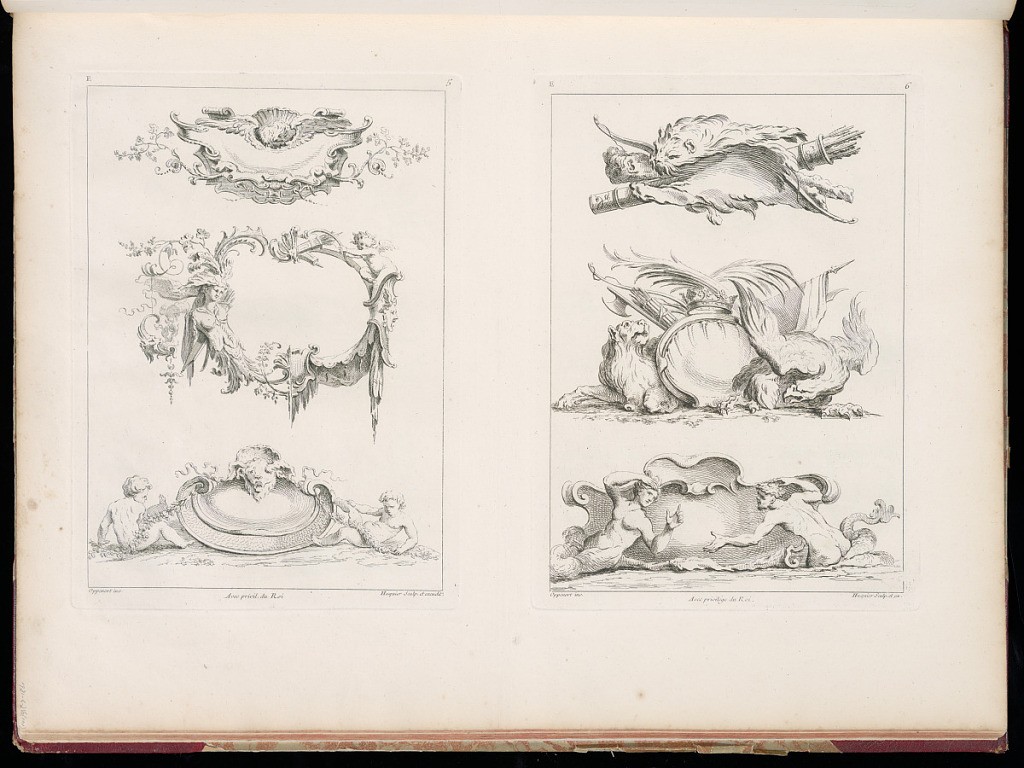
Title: Designs for Cartouches
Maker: Gilles-Marie Oppenord, French, 1672–1742
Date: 1749-1761
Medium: Etching and engraving on laid paper
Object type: Bound print
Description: Page printed with two plates, with three cartouches each. The left plate features cartouches comprised of, from top to bottom: wings, a shell, branches; grotesques, a winged putto, mascarons; and putti on the ground on either side of a cartouche. The plate on the right features, from top to bottom:  a cartouche with an animal skin, a bow and quiver; a crowned cartouche between an eagle and a dog, with fasces and a flag; and a cartouche with two anguipeds. Both plates are signed and numbered.